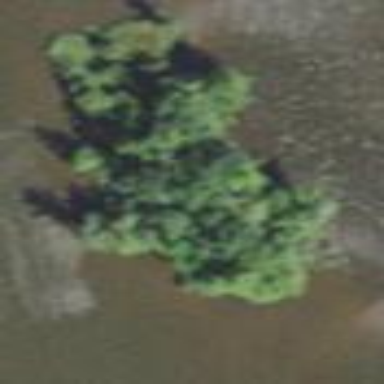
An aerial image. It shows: Islet.